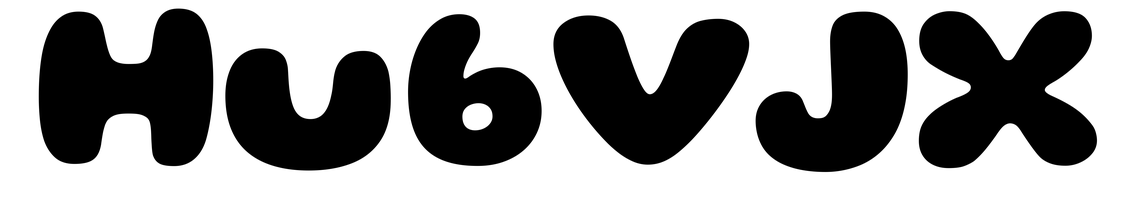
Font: Gluten_ExtraBold